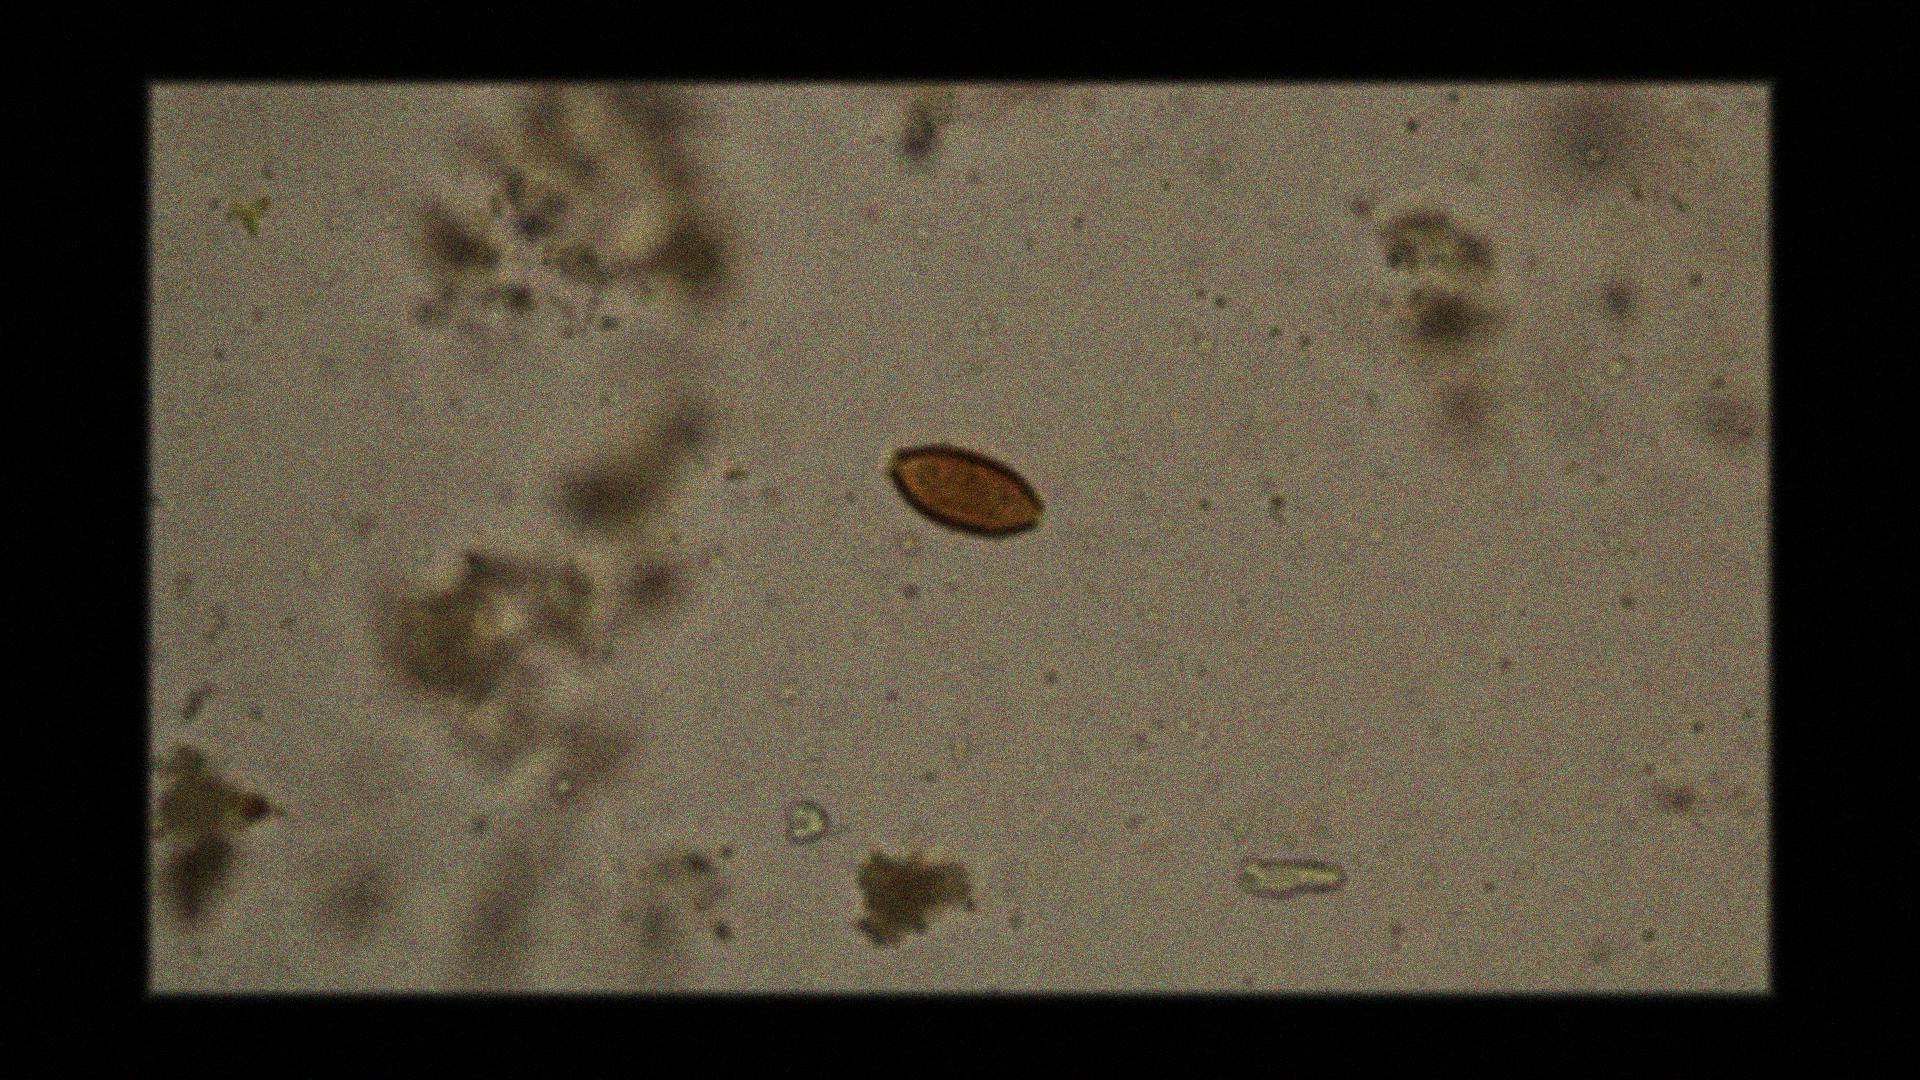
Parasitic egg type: Trichuris trichiura